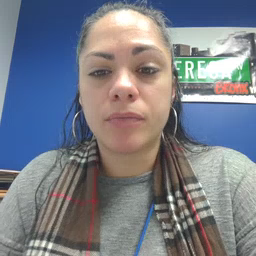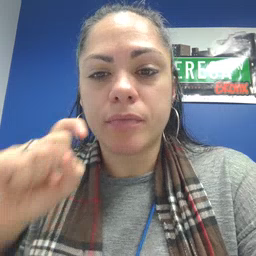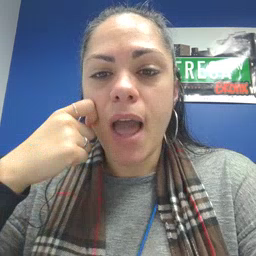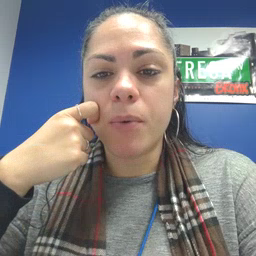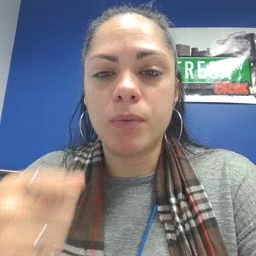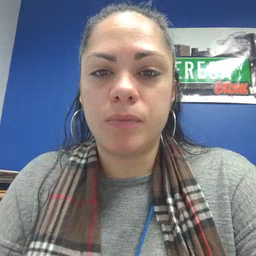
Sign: apple